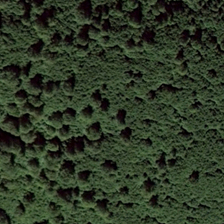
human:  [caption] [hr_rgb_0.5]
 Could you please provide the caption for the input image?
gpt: many green trees form a piece of green forest .

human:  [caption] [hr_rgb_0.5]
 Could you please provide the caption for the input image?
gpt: many green trees form a piece of green forest .

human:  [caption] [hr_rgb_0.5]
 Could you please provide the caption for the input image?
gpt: many green trees form a piece of green forest .

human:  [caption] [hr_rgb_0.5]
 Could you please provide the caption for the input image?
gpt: many green trees form a piece of green forest .

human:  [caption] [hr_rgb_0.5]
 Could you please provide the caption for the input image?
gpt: many green trees form a piece of green forest .